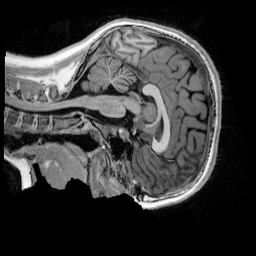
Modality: UNIT1_denoised
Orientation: sagittal
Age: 11
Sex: female
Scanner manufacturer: siemens
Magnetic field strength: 3 T
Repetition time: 4 s
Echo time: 0.00303 s